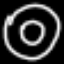
Label: donut